Question: For some reason IDLE is not displaying the 'type' of 'tuple i'. Any idea what's wrong here?

'''
>>> d = {"a":"apple","b":"boy","c":"cat"}
>>> d
{'a': 'apple', 'b': 'boy', 'c': 'cat'}
>>> t = ((k,v) for k,v in d.items())
>>> t
<generator object <genexpr> at 0x0237C558>
>>> for i in t: print(i)
('a', 'apple')
('b', 'boy')
('c', 'cat')
>>> for i in t: print(type(i))
>>>
'''
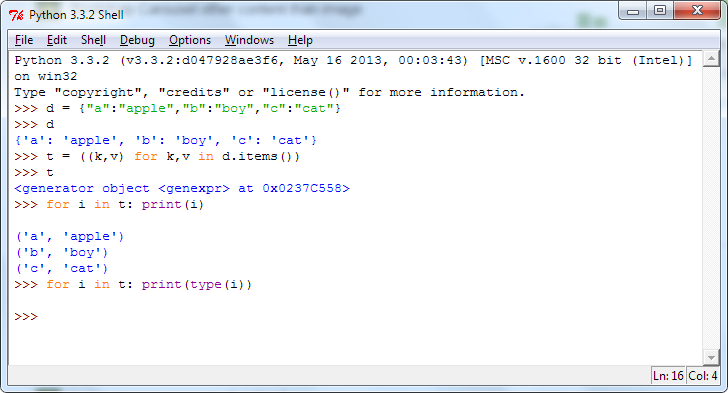
Answer: Generators are iterators but they do not store data into memory like lists so they can be accessed only once.
<URL> is a great explanation about generators.